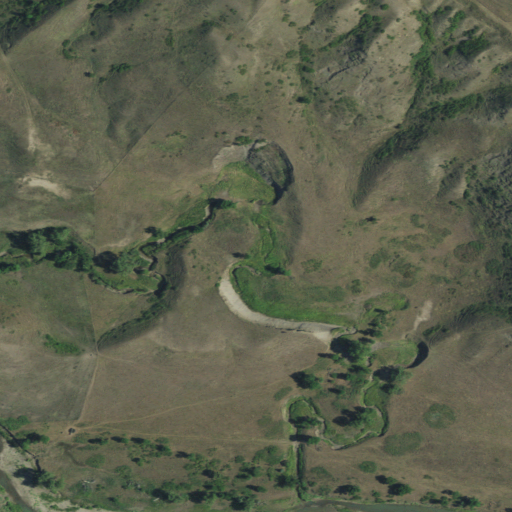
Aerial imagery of valley in South Dakota named Adams Draw containing grassland and shrub